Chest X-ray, AP view. Patient: 73 years old, sex M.
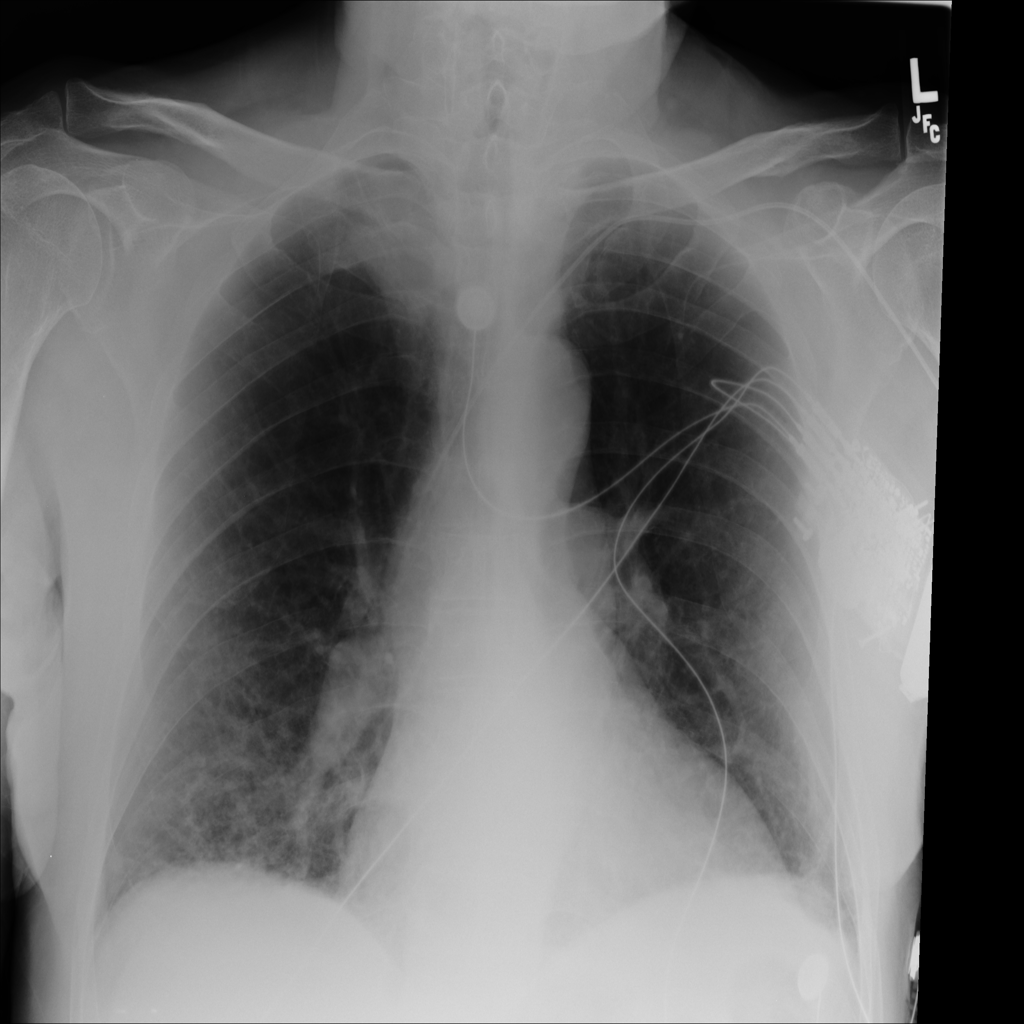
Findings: No Finding